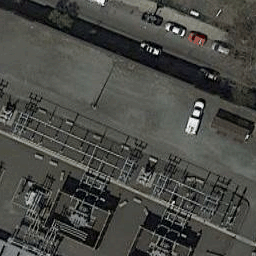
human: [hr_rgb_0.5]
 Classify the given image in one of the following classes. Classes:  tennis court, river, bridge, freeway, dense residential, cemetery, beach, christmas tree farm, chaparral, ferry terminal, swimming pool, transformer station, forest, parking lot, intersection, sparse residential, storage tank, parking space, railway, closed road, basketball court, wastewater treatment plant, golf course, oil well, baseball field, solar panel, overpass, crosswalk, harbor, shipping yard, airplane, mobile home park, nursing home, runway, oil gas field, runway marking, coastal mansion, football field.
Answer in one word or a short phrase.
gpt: transformer station